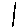
Label: line